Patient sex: M
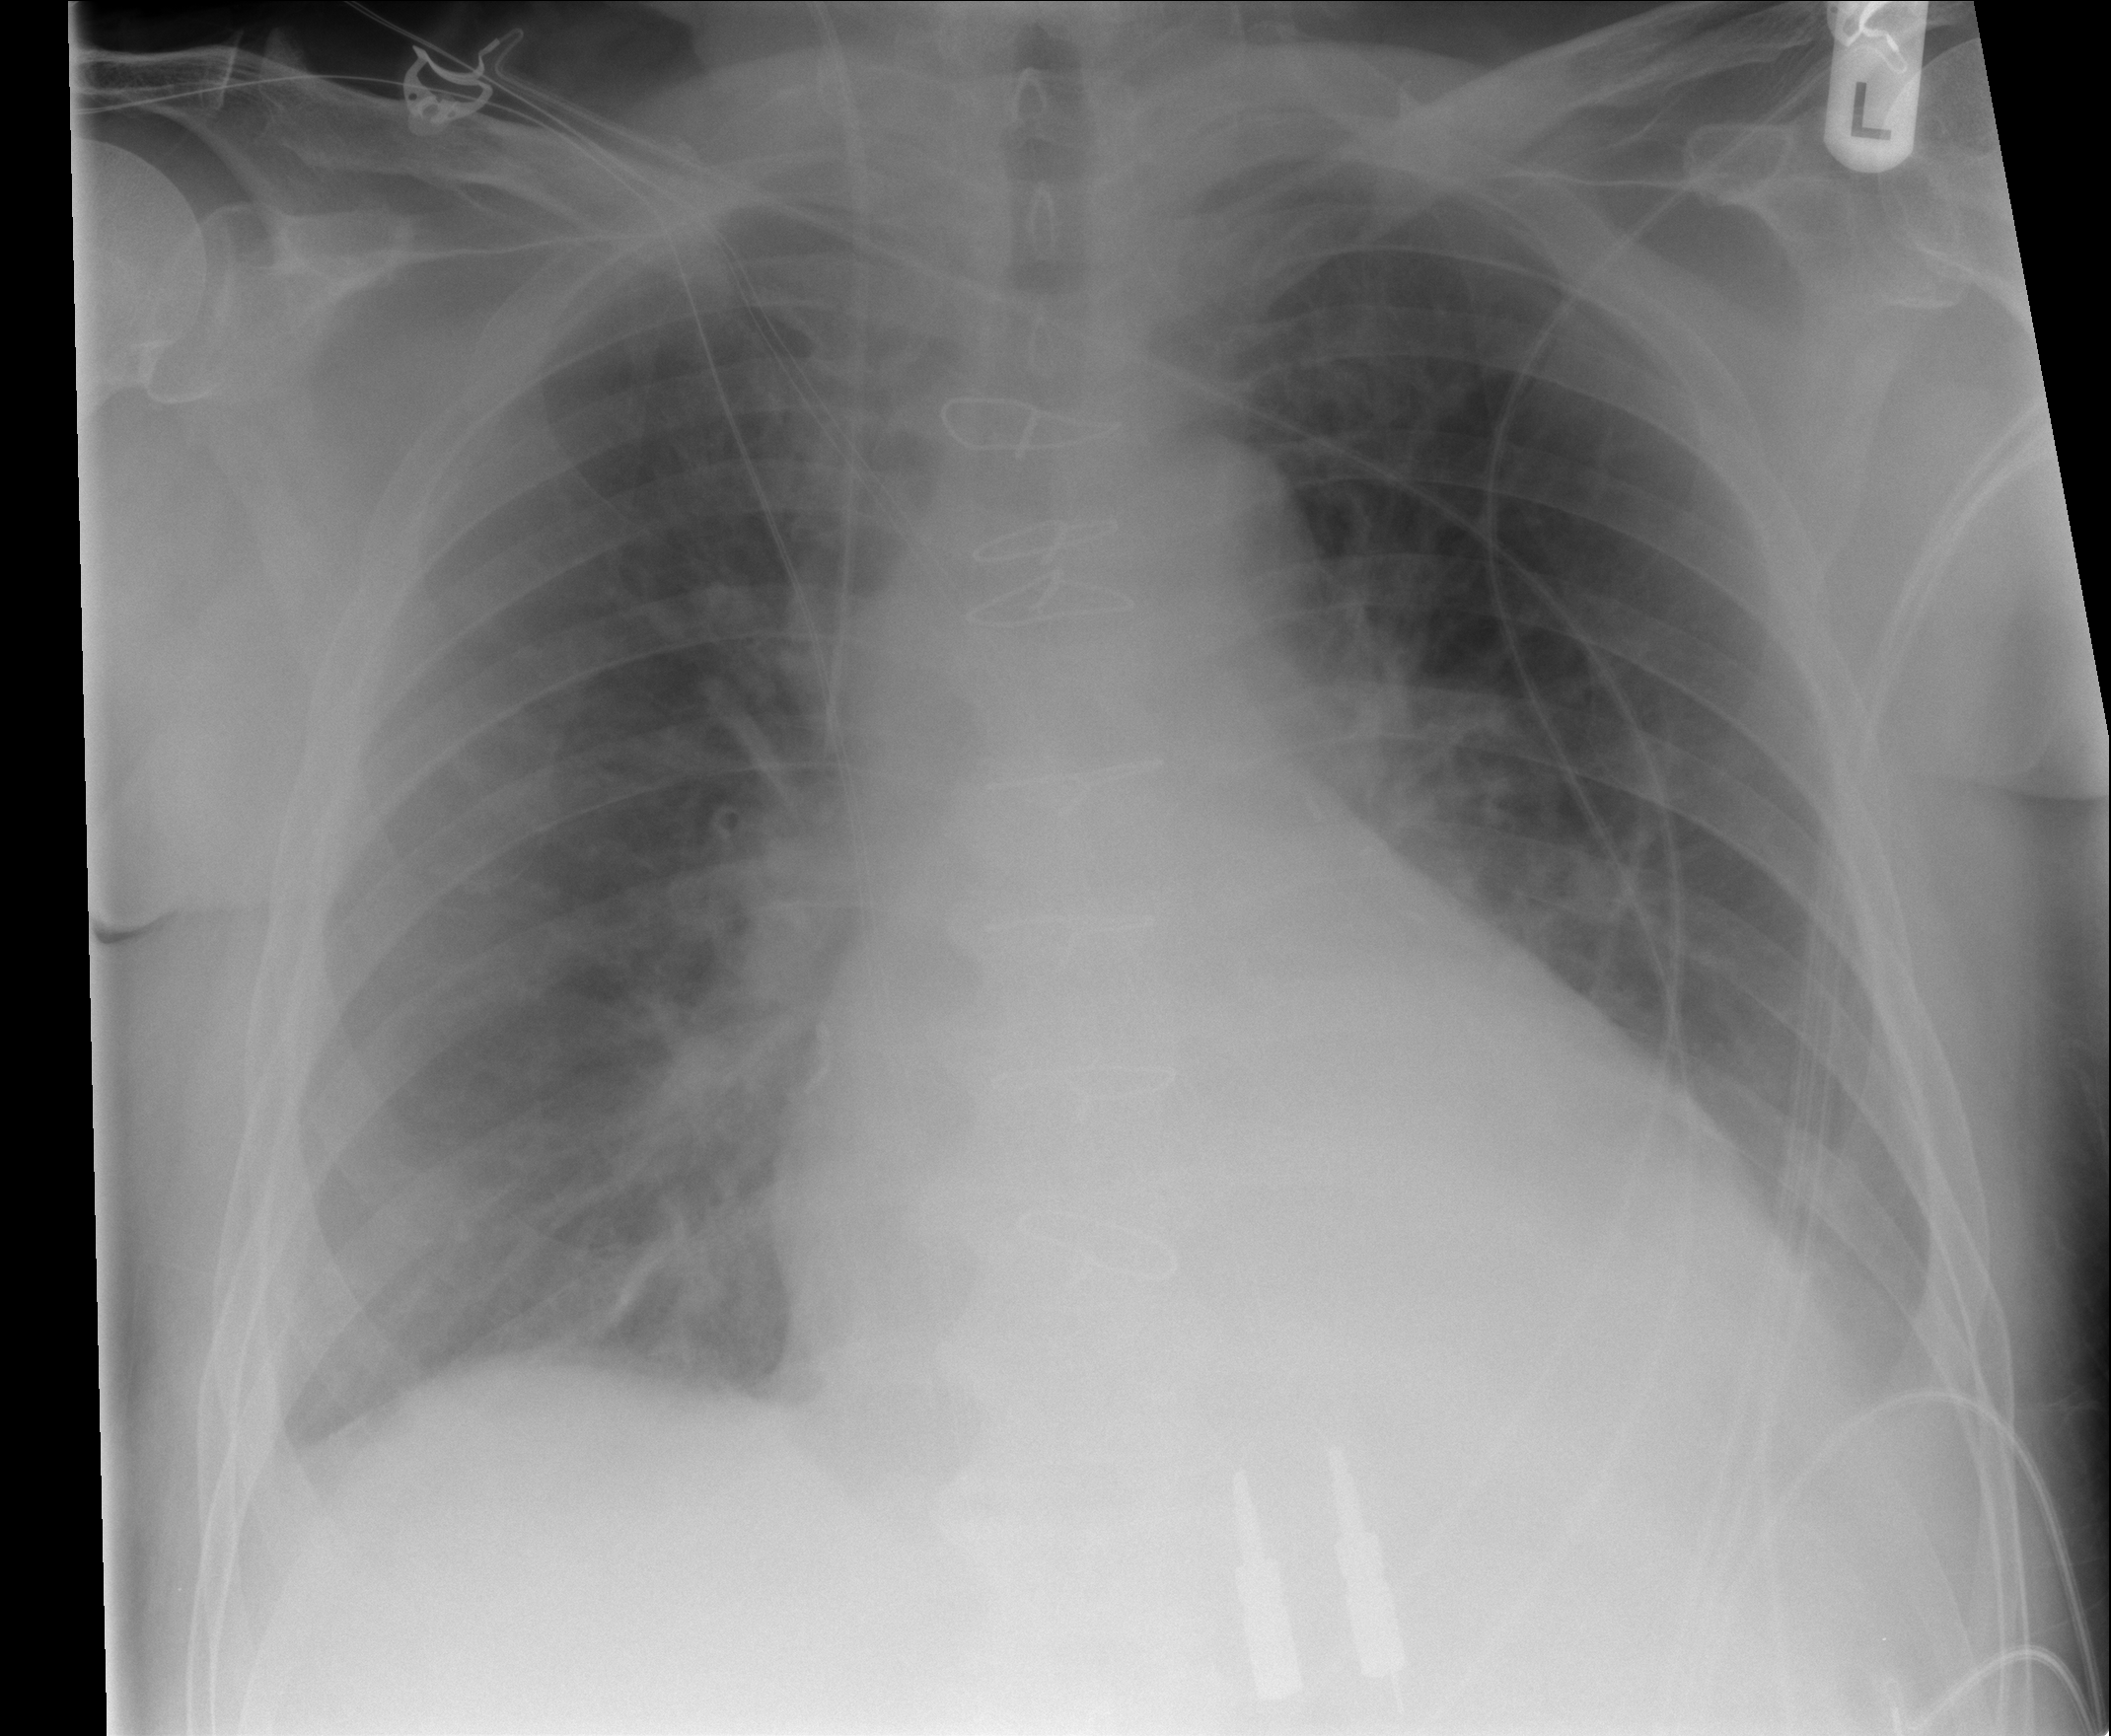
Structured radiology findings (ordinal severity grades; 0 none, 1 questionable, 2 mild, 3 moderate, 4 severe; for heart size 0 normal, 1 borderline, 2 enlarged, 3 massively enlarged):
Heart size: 2
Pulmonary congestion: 1
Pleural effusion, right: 2
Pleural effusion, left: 2
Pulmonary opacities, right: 0
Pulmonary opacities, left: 0
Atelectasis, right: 2
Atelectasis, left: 2